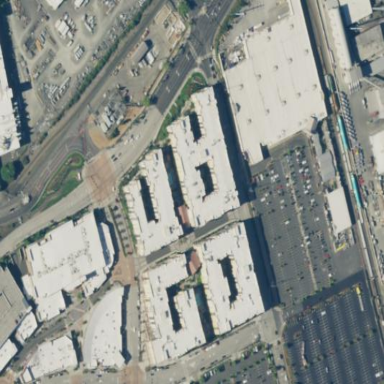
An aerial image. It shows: Retail area.